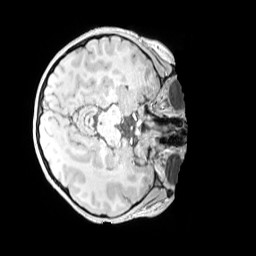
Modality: MP2RAGE
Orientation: axial
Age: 9
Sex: male
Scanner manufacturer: siemens
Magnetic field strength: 3 T
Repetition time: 4 s
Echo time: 0.00303 s